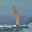
Label: 1